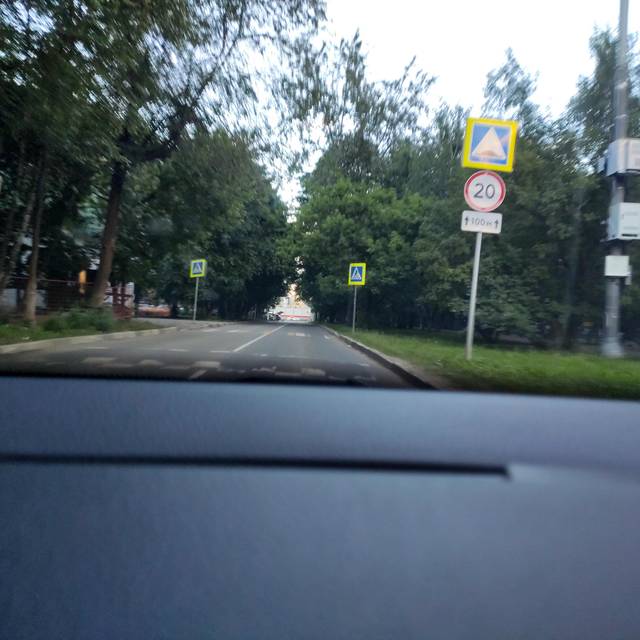
Region: Russia
Coordinates: 55.678, 37.287